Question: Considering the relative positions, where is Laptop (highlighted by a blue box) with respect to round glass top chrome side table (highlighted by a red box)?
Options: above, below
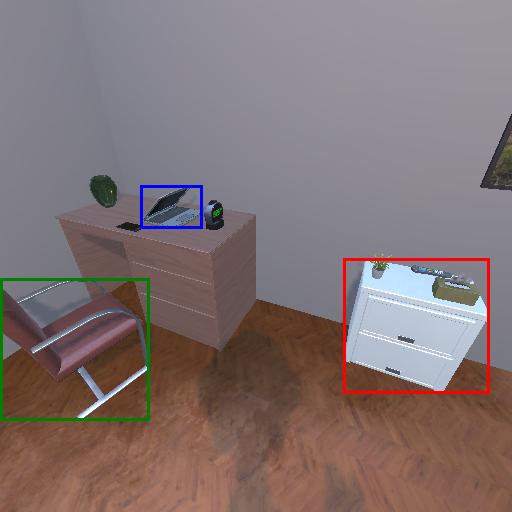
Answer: above